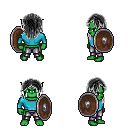
a pixel art fantasy rpg character, male body template, orc, green skin, teal long-sleeve shirt, metal pants, gray long hairstyle, bracelets, shield, four views (front, back, left, right), 2x2 character sprite sheet, small pixel art, hard edges, no anti-aliasing